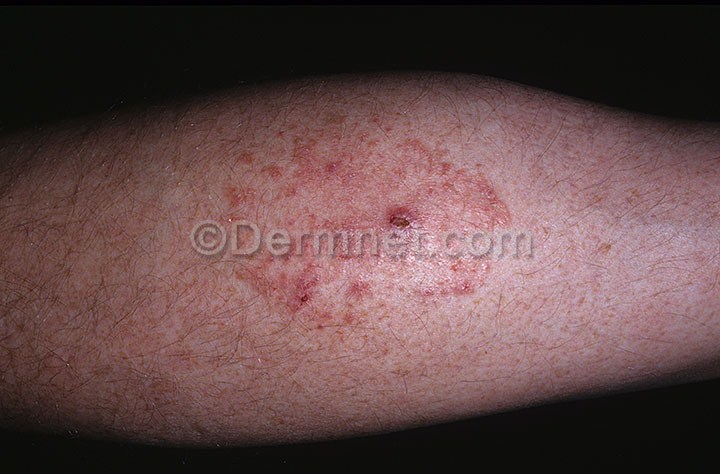
Disease: Tinea Ringworm Candidiasis and other Fungal Infections